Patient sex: F
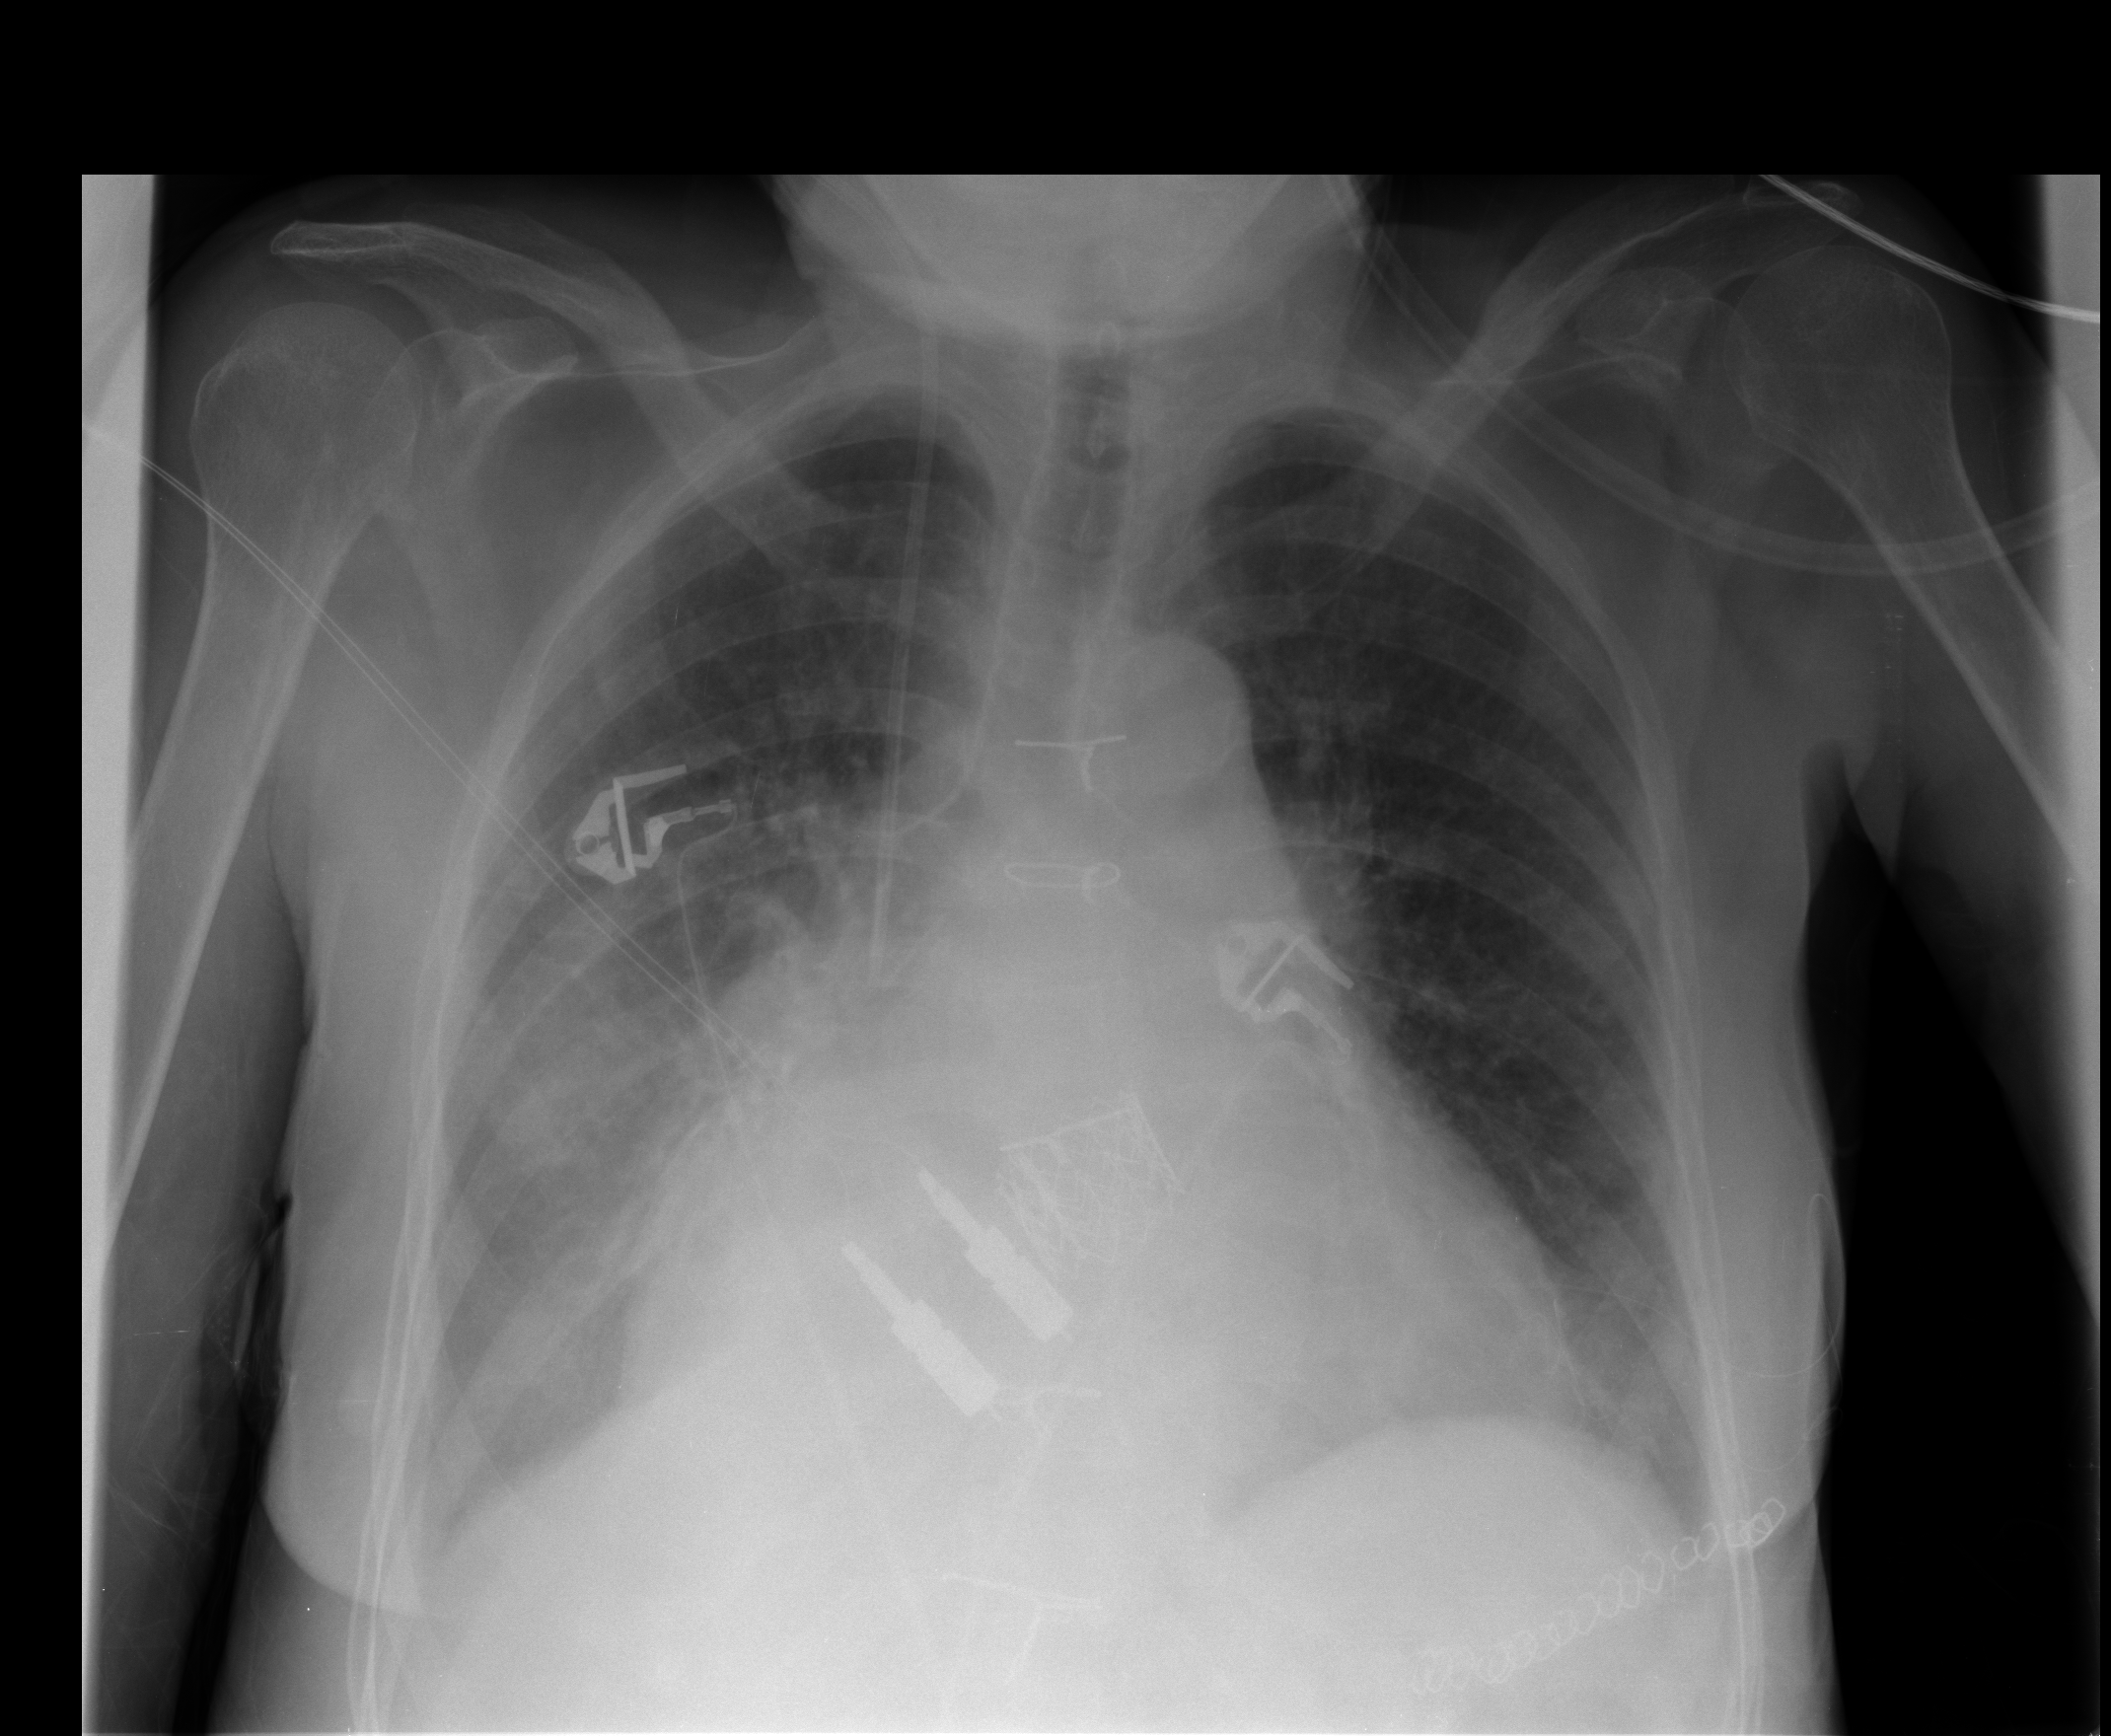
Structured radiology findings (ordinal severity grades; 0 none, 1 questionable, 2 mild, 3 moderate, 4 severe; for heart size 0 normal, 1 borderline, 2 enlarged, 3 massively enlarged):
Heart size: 2
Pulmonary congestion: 2
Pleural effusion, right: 2
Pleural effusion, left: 0
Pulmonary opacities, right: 0
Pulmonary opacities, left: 0
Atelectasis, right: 2
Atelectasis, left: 2